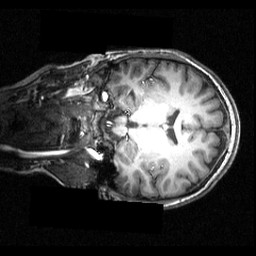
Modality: T1w
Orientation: coronal
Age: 20
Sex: female
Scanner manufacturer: siemens
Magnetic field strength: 3.951 T
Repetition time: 1.5 s
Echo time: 0.00335 s